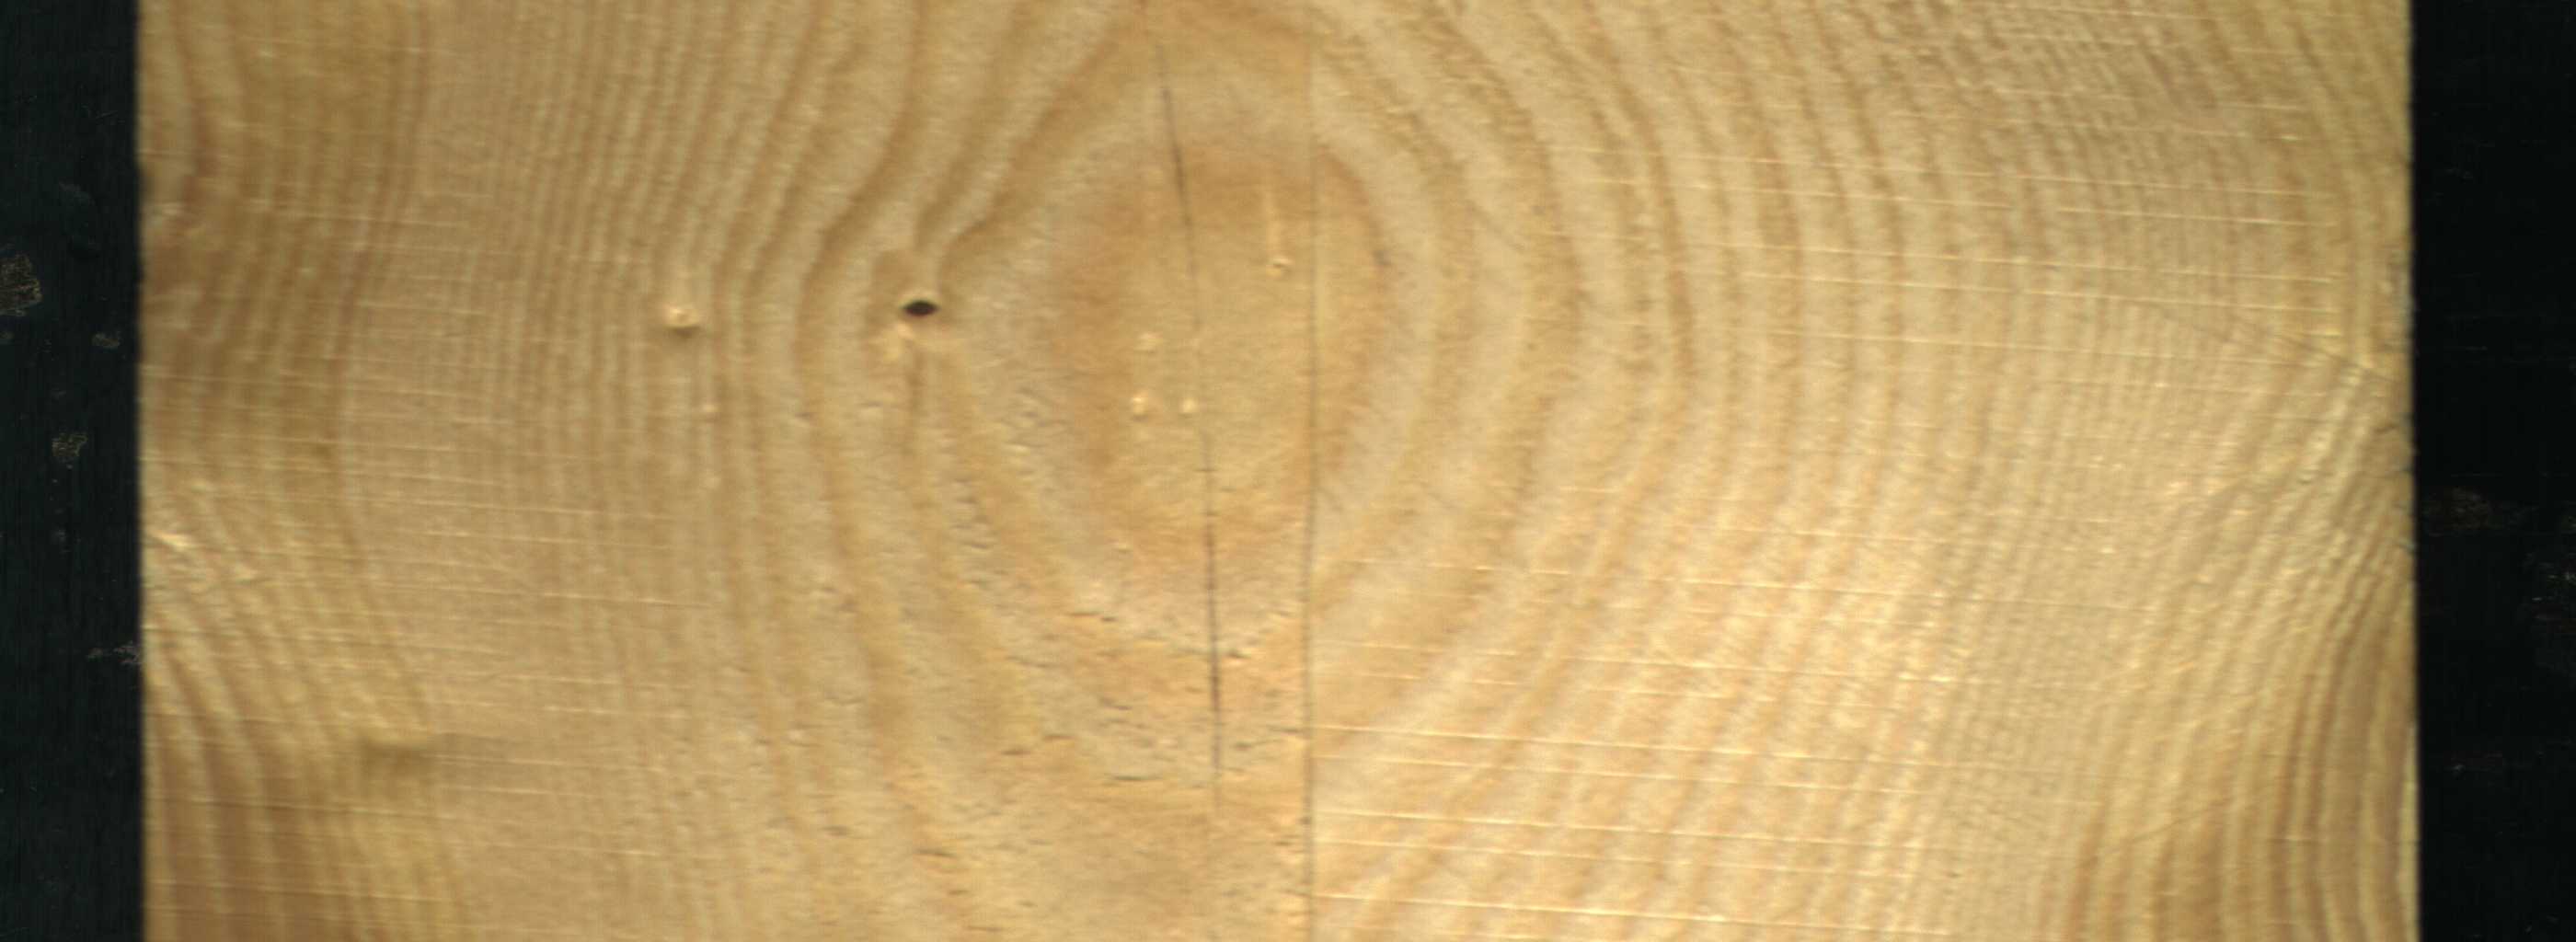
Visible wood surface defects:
Dead_Knot